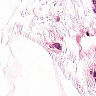
Metastatic tissue present: no